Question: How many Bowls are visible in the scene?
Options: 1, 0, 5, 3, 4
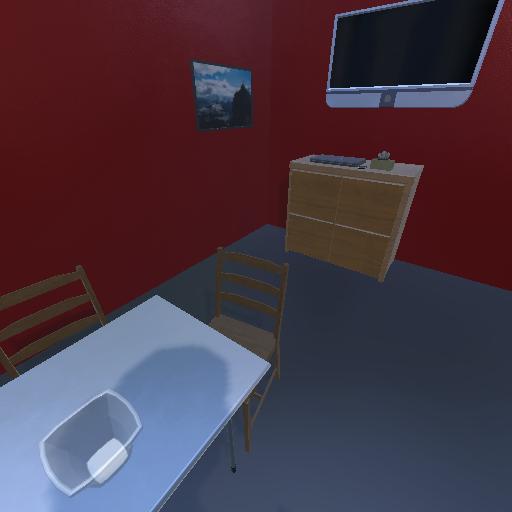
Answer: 1